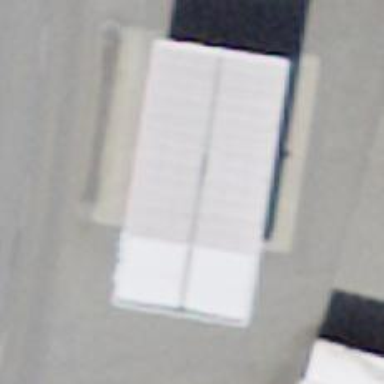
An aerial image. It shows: Fuel station.